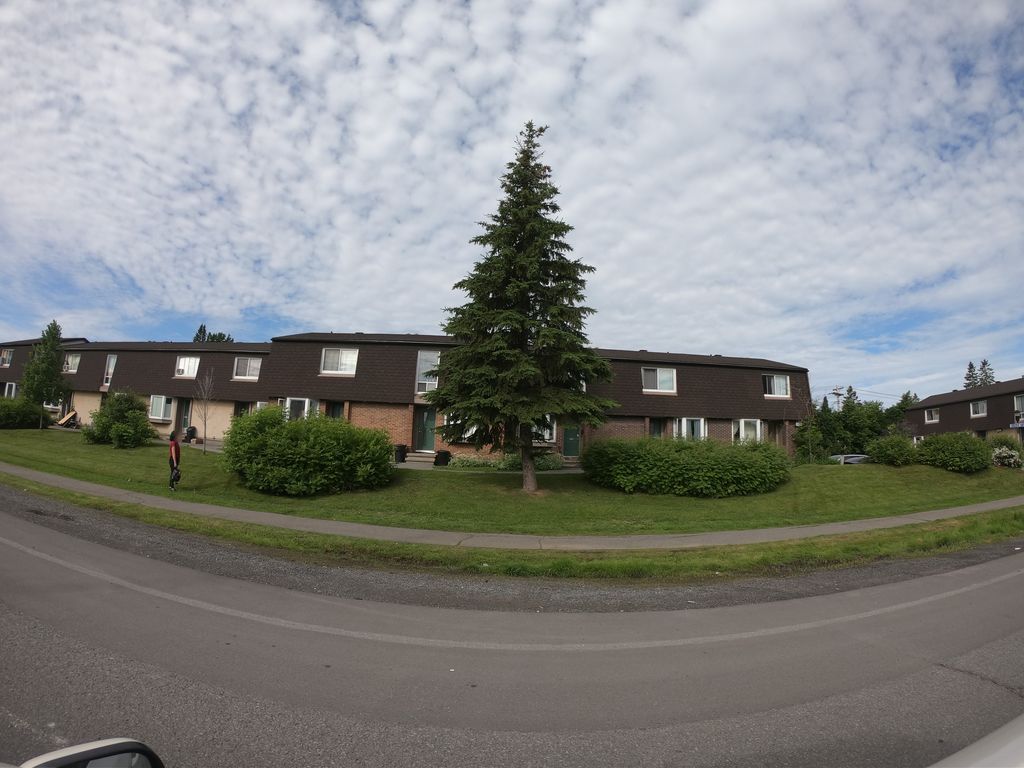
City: ottawa-gatineau